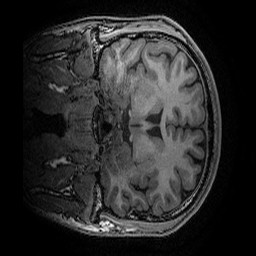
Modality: T1w
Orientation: coronal
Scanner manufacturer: ge
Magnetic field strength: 3 T
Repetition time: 0.008156 s
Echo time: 0.00318 s